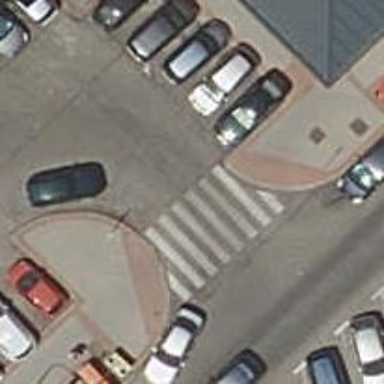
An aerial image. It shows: Footway with asphalt surface featuring zebra crossing.